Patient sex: F
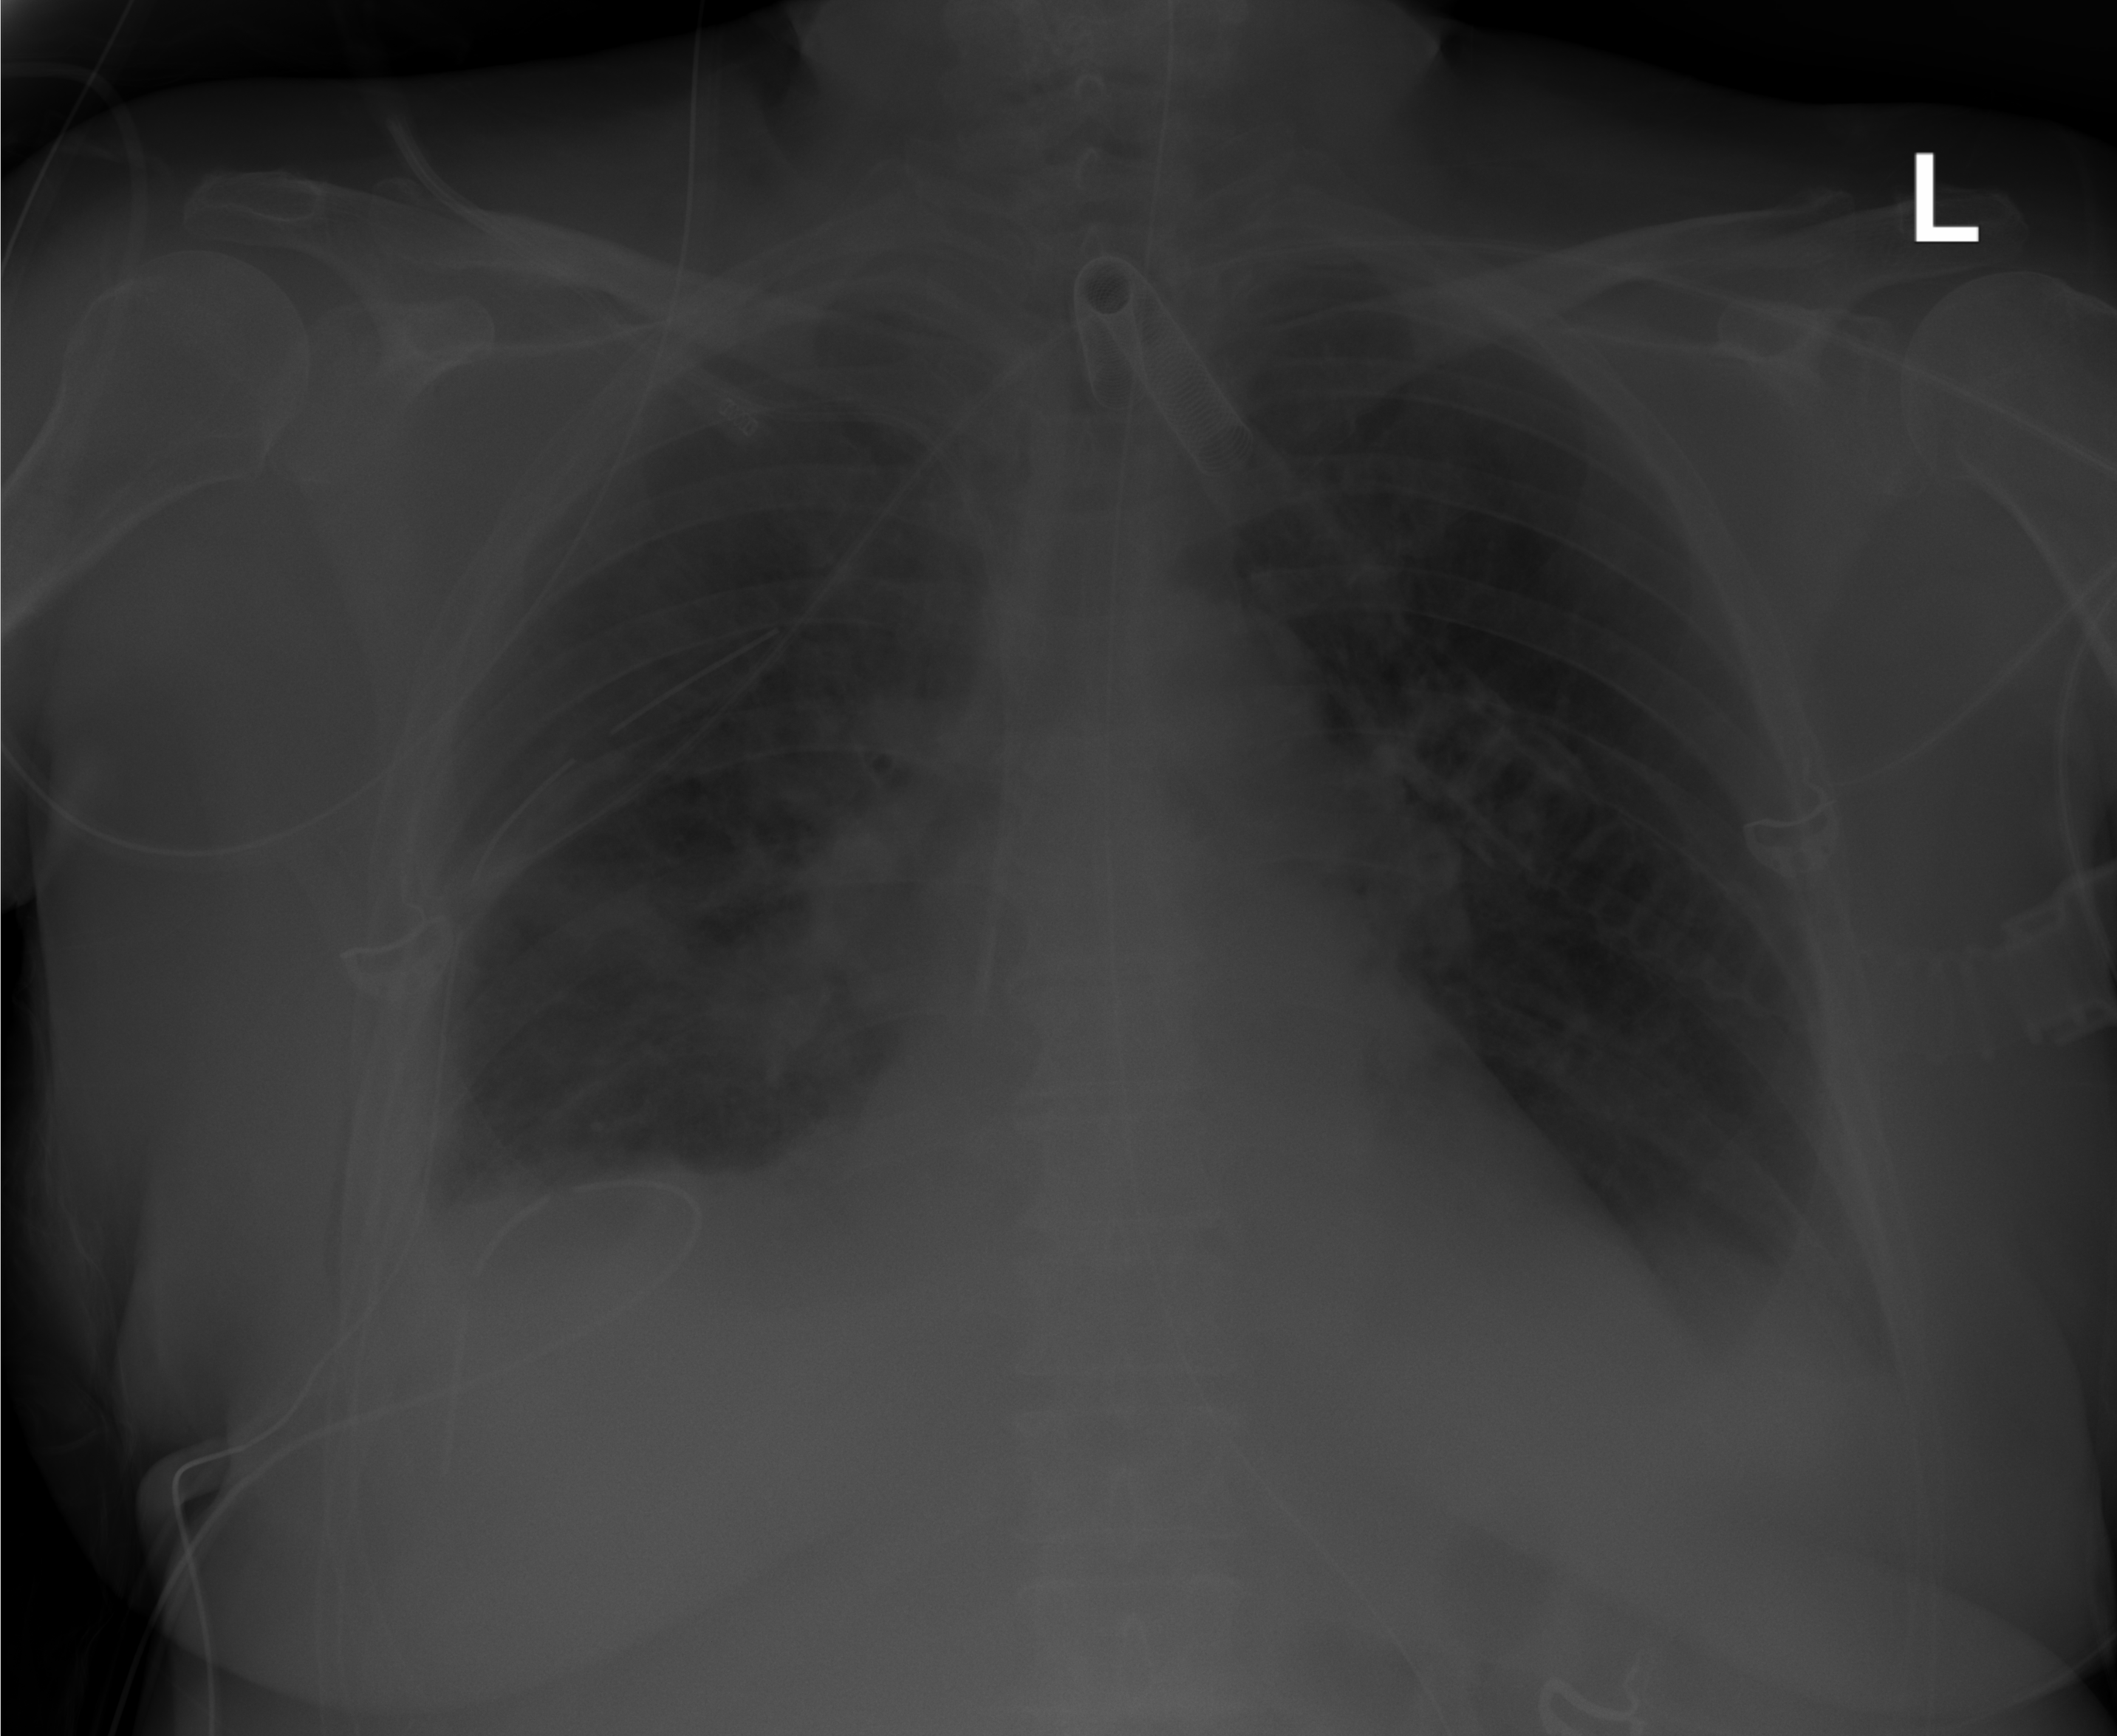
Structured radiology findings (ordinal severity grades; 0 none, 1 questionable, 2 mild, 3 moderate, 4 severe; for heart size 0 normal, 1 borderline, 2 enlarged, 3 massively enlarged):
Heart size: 2
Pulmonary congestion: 2
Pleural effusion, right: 2
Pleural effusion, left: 2
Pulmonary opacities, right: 2
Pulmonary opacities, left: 0
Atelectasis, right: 2
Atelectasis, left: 2